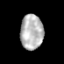
Tissue: prostate
Cell type: T cells
Senescence score: 0.3076
Nuclear area (px): 779
Mean DAPI intensity: 183.478